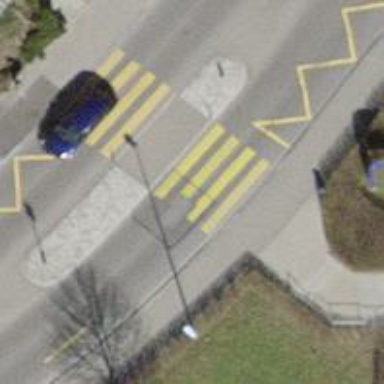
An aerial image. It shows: Marked crossing with pedestrian island.